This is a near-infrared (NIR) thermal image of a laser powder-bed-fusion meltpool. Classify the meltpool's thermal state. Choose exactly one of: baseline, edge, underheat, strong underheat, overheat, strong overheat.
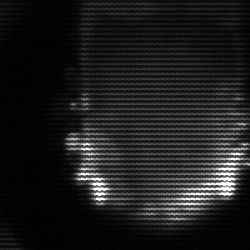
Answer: baseline